Question: I noticed an odd memory increase in one of my Activities. Hence I ran a little test: I opened the dialog multiple times (open - close - open - close ....) and the memory kept increasing. So I used the DDMS to dump an HPROF file and opened it in <URL>. The leak suspect report indicated, that the main reason for the growing memory consumption was this:

So I did a histogramm, to check that dialog I ran my tests on and what's keeping it alive. Turns out, it's kept alive by it's , which in turn are kept alive by However there are no immediate dominators for IClipboardDataPasteEventImpl (except of course the GC Root). I tried to find that IClipboardDataPasteEventImpl on the internet and I searched grepcode (the android source), but the only thing I could come up with was this <URL> and I have no clue, where this Clipboard is spawned and why. I would greatly appreciate any pointers/ideas on the matter.
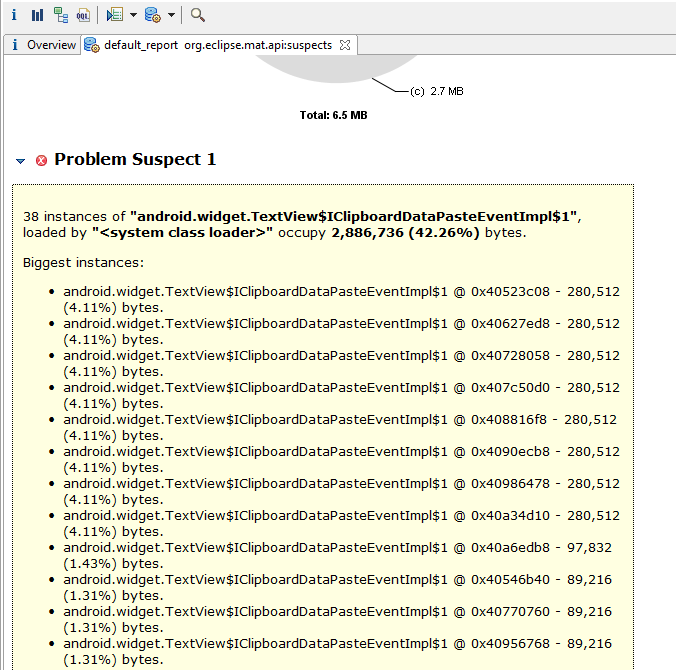
Answer: My memleak investigation also brought me here. Im having problems with Activity leaking over EditText. android.widget.TextView$IClipboardDataPasteEventImpl object is holding the EditText which is holding the activity. This happens on Samsung Galaxy Tab 10.1, and Galaxy Tab 2 10.1, 7.0. I wasn't able to reproduce it on other non Samsung devices (Asus, Acer).
The bad thing is that I didn't find a solution for it yet :)